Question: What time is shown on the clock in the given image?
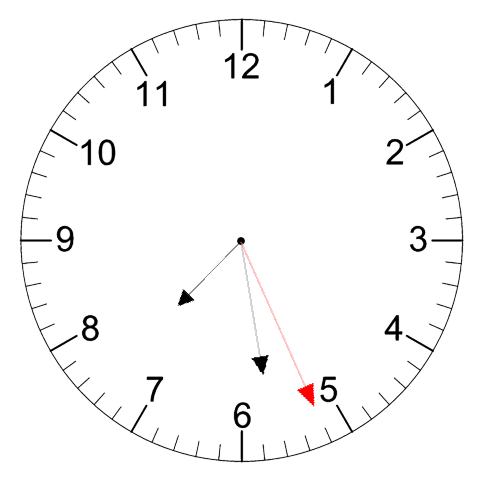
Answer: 07:28:26